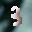
Label: 3